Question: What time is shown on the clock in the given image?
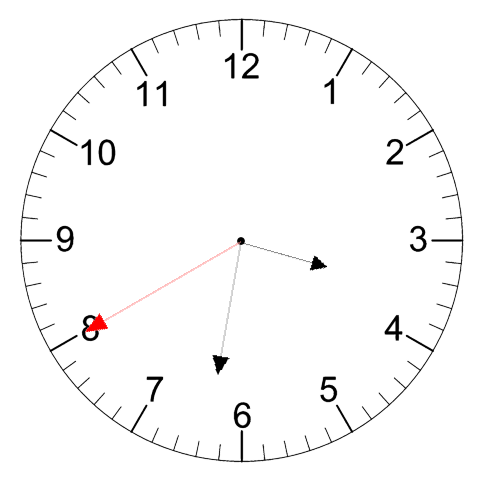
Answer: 03:31:40